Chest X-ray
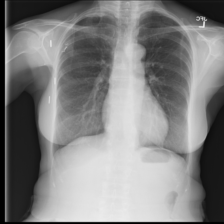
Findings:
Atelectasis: negative
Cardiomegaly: negative
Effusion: negative
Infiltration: negative
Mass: negative
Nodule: negative
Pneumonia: negative
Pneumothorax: negative
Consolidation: negative
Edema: negative
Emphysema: negative
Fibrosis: negative
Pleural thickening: positive
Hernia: negative